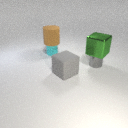
small gray metal cylinder to the right of small cyan rubber cylinder